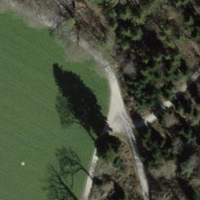
EUNIS habitat code: 41
Species observed at this site:
Clinopodium vulgare
Campanula trachelium